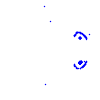
Particle: electron